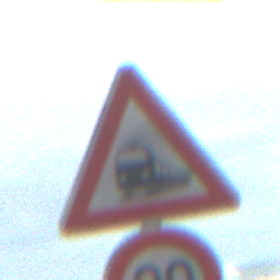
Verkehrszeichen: Bahnuebergang
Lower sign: Geschwindigkeit20
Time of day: Midday
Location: Roofed (Beach)
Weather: Overcast
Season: NotSpecified
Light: Natural